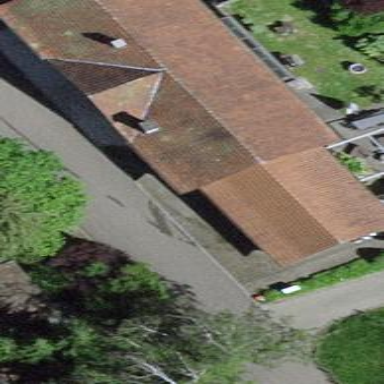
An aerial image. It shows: Terrace-style building with gabled roof.